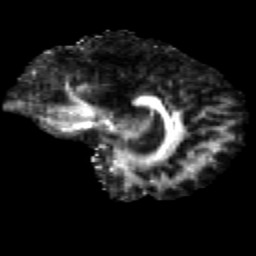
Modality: FA
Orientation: sagittal
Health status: healthy
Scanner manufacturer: siemens
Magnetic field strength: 3 T
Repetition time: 12 s
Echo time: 0.092 s